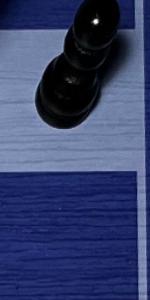
Label: Empty